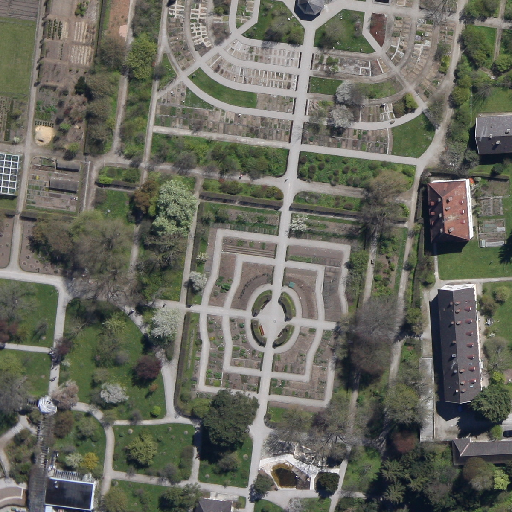
Referring expression: paved road